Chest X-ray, PA view. Patient: 40 years old, sex M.
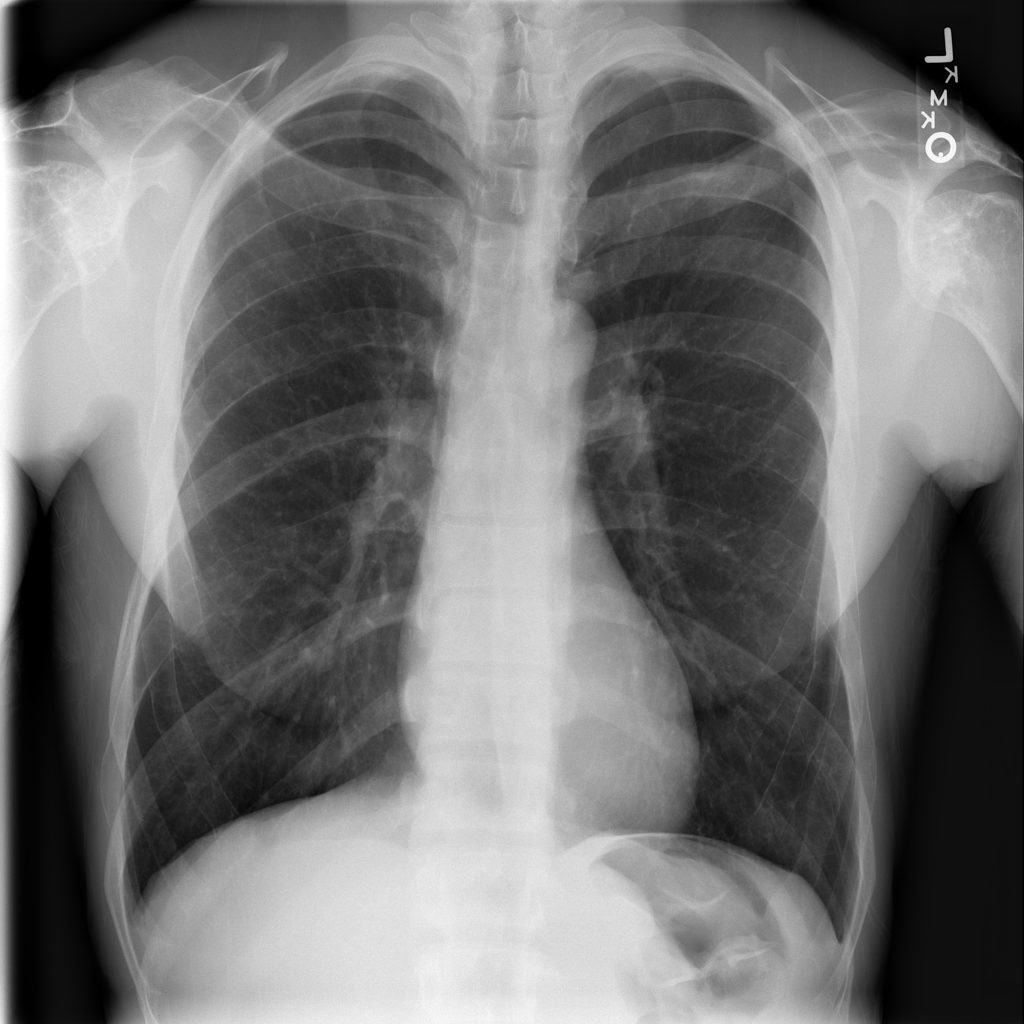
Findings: No Finding